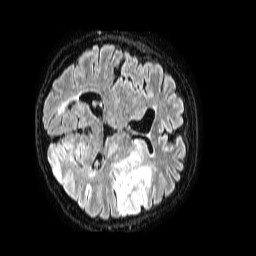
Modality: FLAIR
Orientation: axial
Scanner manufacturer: philips
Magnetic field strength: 1.5 T
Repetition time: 4.8 s
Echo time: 0.3 s